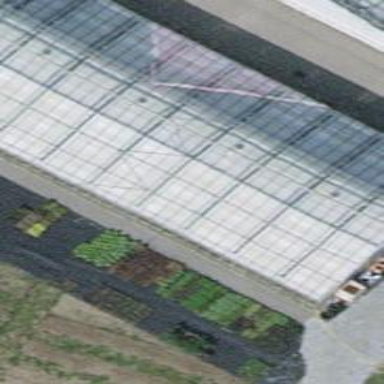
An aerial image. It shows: Greenhouse.